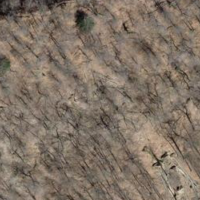
EUNIS habitat code: 41
Species observed at this site:
Cephalanthera damasonium
Cardamine heptaphylla